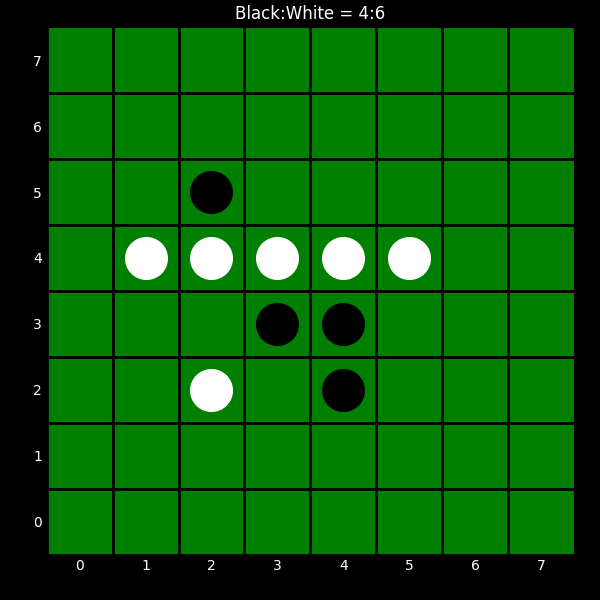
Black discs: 4
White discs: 6